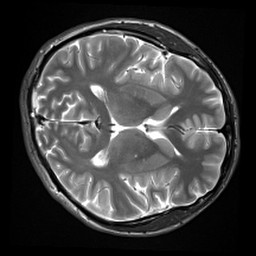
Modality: inplaneT2
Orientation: axial
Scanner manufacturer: siemens
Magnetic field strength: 3 T
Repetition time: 7.02 s
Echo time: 0.069 s